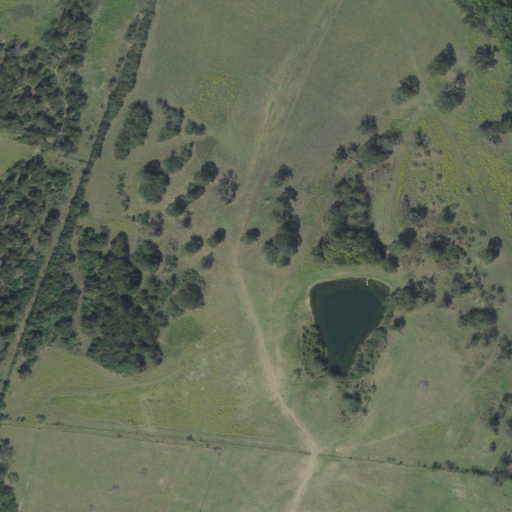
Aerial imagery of cliff(s) in Texas named Yellow Bluff containing pasture, shrub, deciduous forest, grassland, mixed forest, and open water